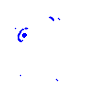
Particle: kaon